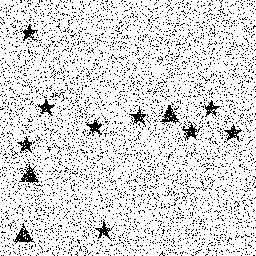
Squares: 0
Triangles: 3
Stars: 9
Total shapes: 12